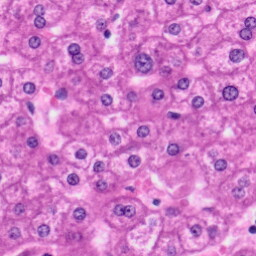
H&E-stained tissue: Liver